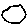
Label: circle